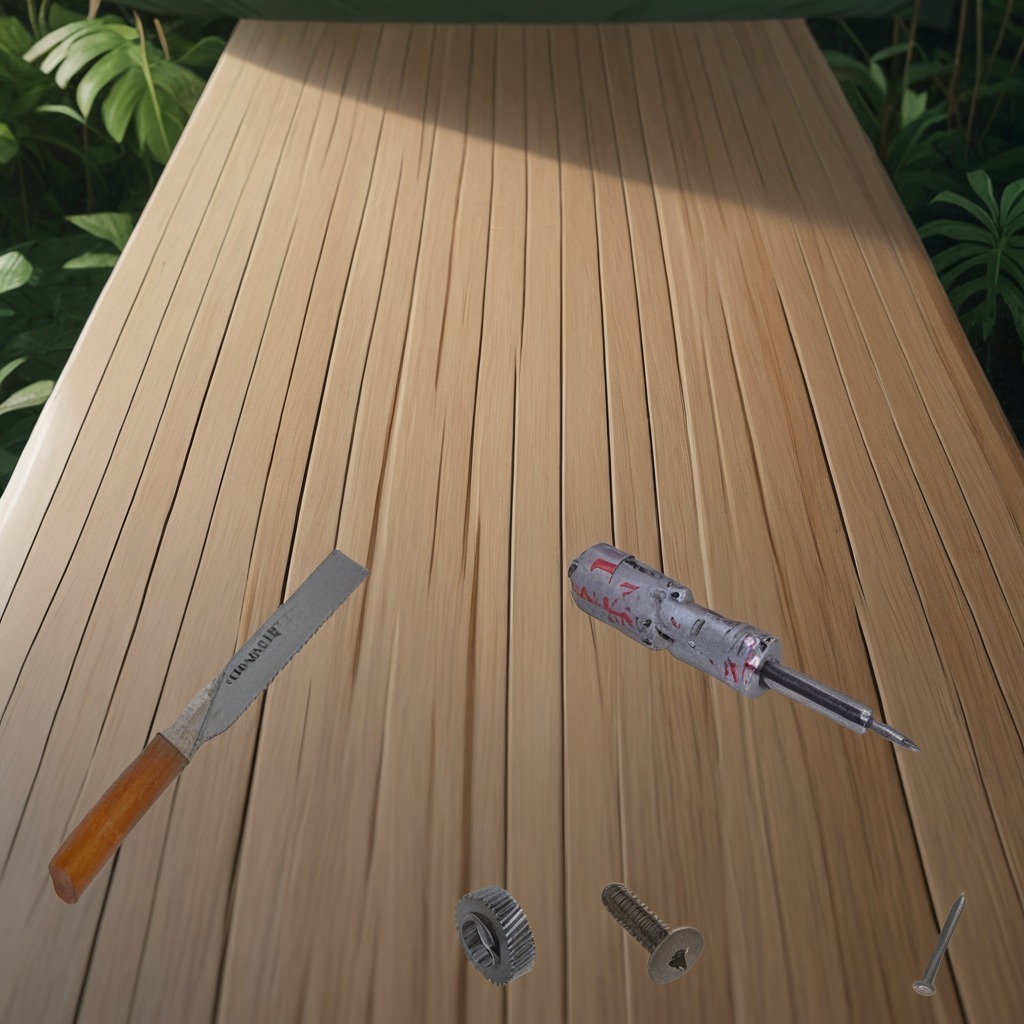
A steel gear with teeth, a metal machine screw, an iron nail, a handheld metal saw, and a screwdriver are lying on the wooden table inside a jungle field workshop tent.